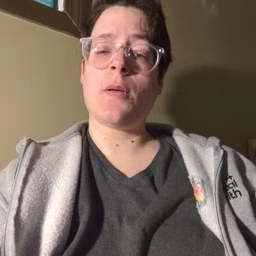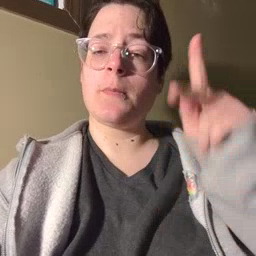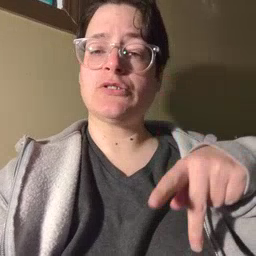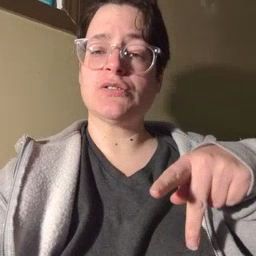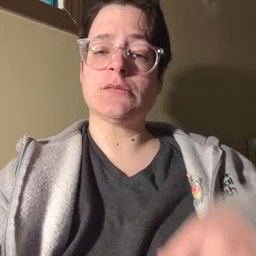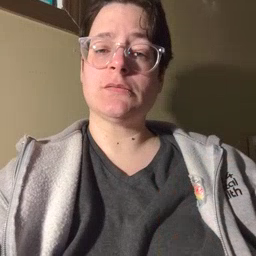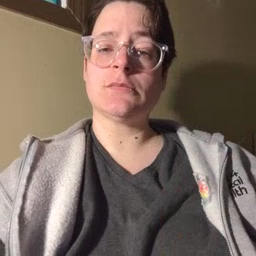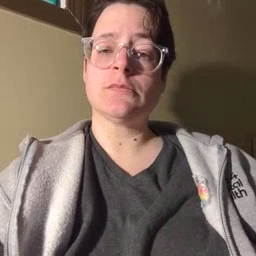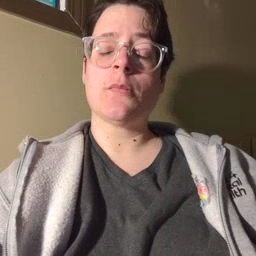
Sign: person